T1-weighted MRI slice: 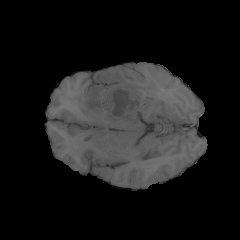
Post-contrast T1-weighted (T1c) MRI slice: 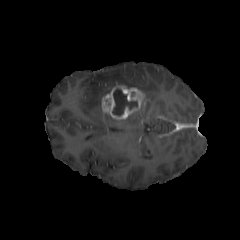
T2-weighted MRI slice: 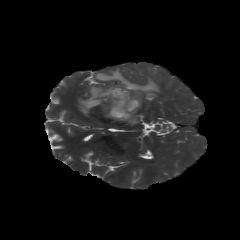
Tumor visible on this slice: yes